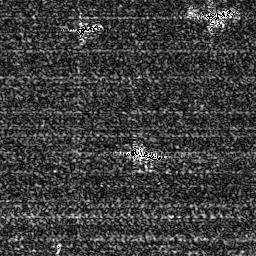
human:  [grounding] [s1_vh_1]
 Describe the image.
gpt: In the satellite image, there is  <ref>1 medium ship </ref> <box>[[50, 56, 63, 63, 0]]</box> located at center,  <ref>1 small ship </ref> <box>[[28, 8, 39, 13, 0]]</box> located at top,  <ref>1 small ship </ref> <box>[[79, 2, 91, 8, 0]]</box> located at top right.